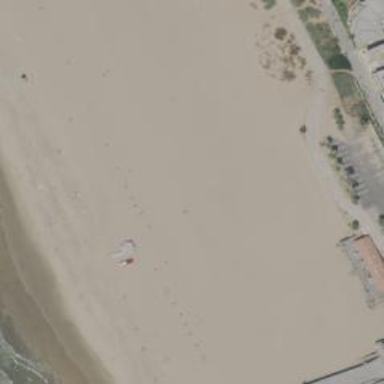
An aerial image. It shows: Lifeguard on duty.